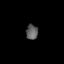
Tissue: lung
Cell type: Fibroblasts
Senescence score: 0.5966
Nuclear area (px): 175
Mean DAPI intensity: 92.674